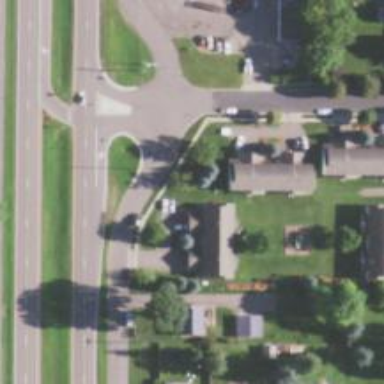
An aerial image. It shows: Residential road with sidewalk on the left.